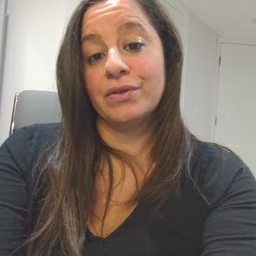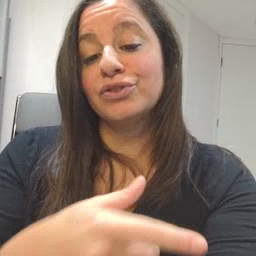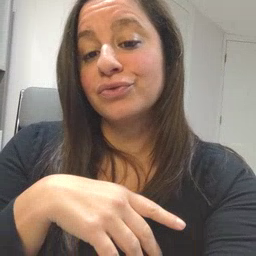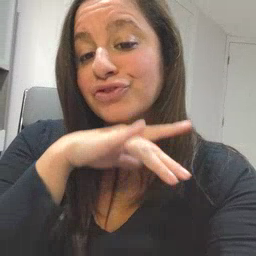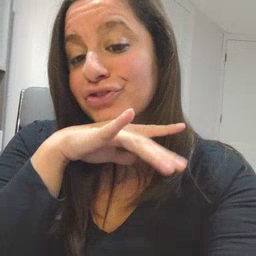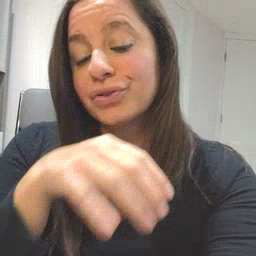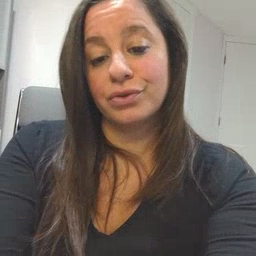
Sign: dirty